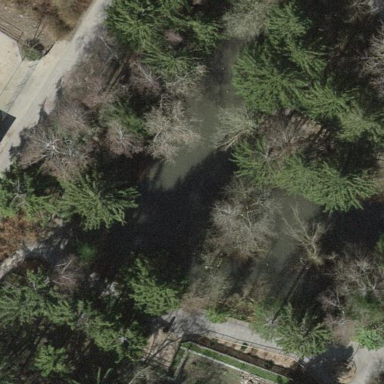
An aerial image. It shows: Lovely park for leisure and relaxation.